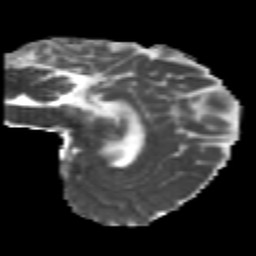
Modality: MD
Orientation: sagittal
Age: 20
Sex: female
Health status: healthy
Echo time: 0.074 s